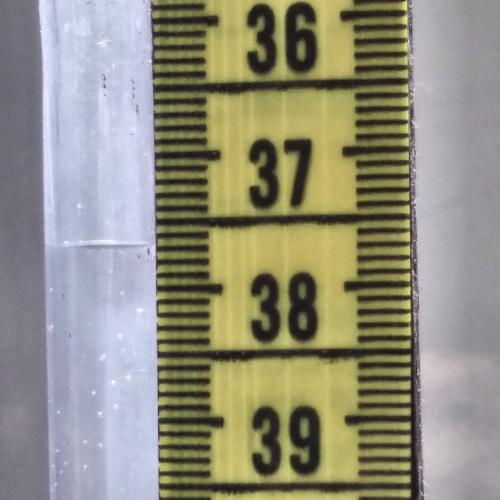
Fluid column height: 37.7 cm